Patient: sex M, age 46
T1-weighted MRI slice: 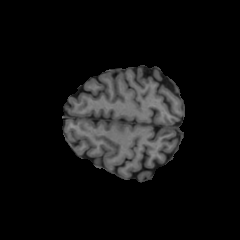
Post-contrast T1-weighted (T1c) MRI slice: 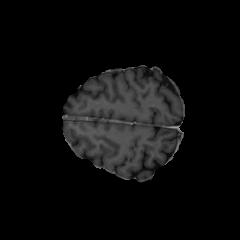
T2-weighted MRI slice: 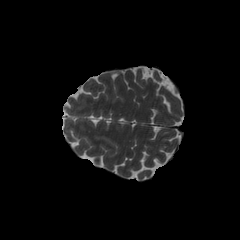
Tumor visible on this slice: no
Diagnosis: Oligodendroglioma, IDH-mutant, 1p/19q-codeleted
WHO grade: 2